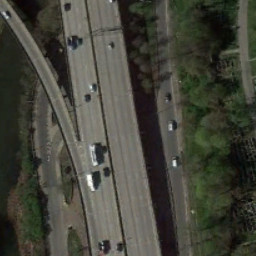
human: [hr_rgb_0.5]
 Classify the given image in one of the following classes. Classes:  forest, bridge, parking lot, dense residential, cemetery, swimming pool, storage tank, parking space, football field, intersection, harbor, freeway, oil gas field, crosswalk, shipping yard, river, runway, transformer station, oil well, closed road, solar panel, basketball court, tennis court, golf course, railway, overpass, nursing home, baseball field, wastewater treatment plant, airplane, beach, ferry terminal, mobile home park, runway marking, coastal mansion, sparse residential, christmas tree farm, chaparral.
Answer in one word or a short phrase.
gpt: overpass